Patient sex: F
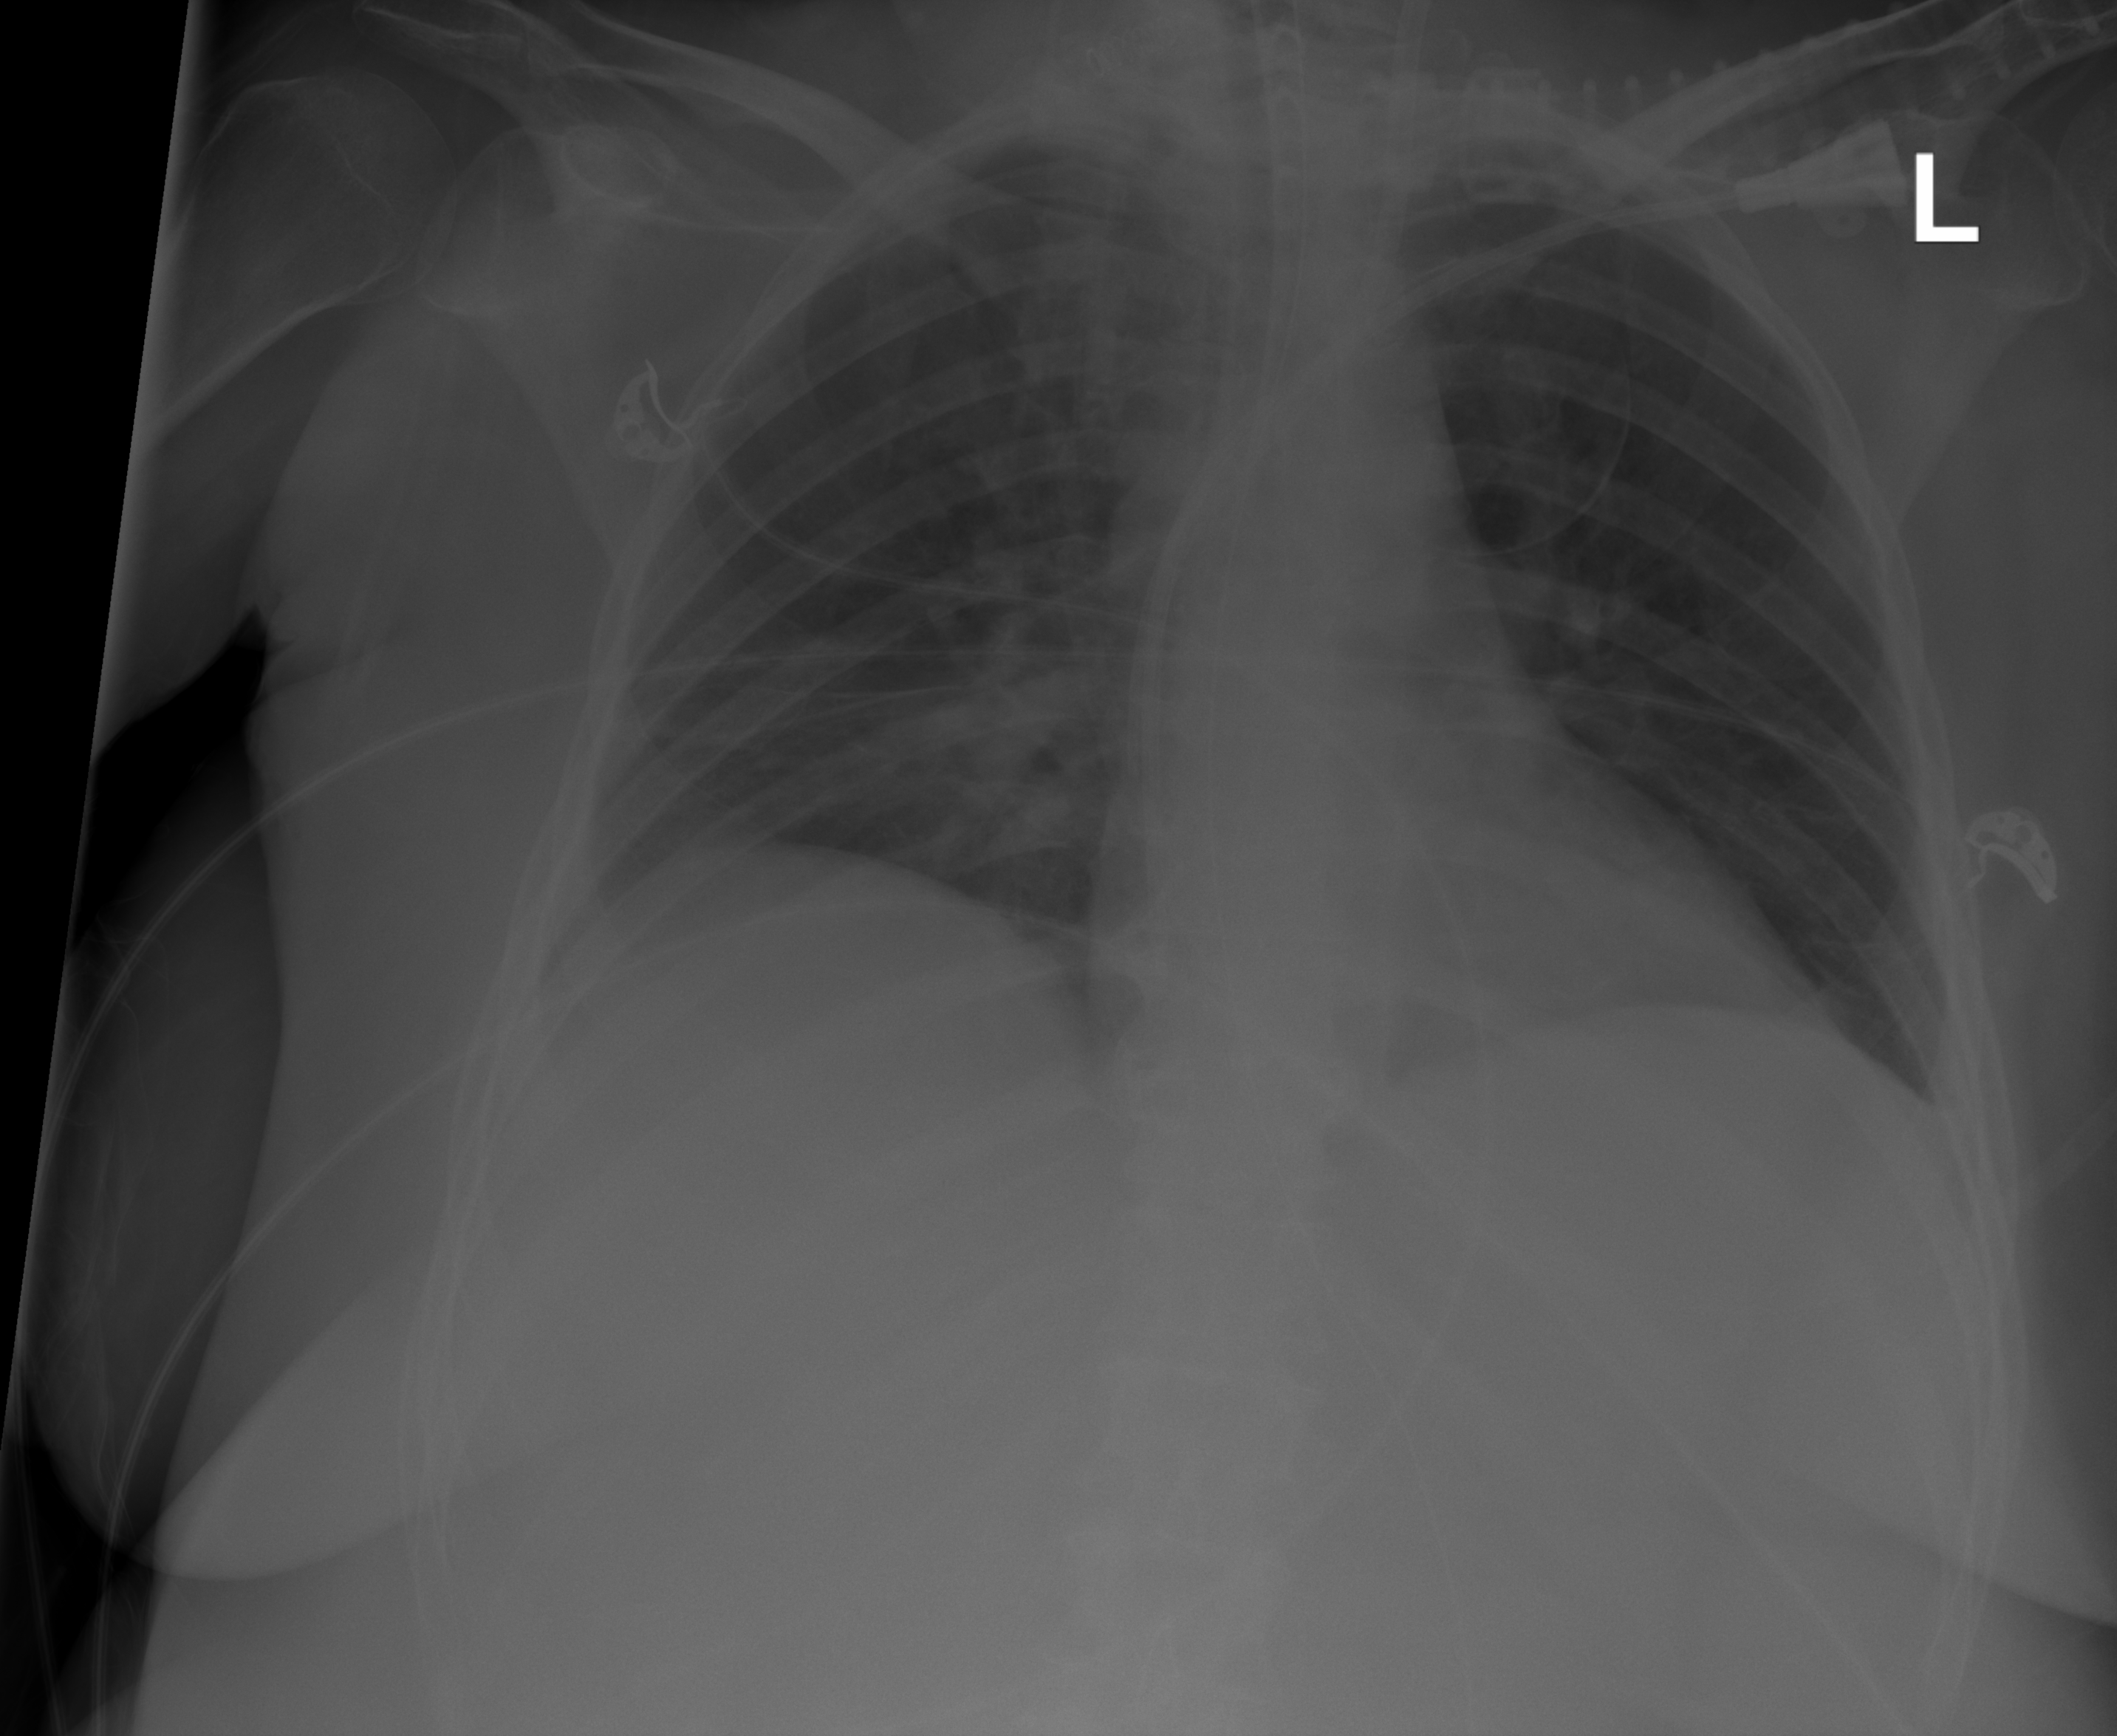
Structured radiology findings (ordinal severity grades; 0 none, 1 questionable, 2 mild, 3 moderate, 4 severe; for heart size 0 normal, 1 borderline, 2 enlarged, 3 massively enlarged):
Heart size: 2
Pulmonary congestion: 0
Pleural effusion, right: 2
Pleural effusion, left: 2
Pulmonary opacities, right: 2
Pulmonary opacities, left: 1
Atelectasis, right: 2
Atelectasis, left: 2